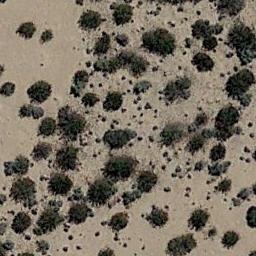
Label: chaparral